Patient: sex F, age 68
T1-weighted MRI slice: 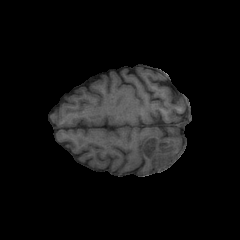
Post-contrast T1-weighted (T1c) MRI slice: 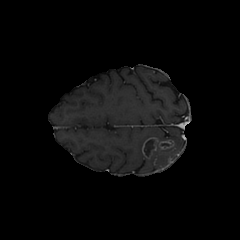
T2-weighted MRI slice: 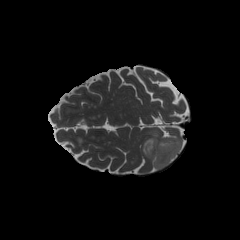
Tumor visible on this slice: yes
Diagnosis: Glioblastoma, IDH-wildtype
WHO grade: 4